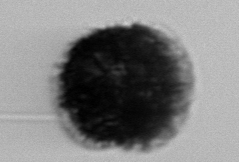
Label: Gonyaulax